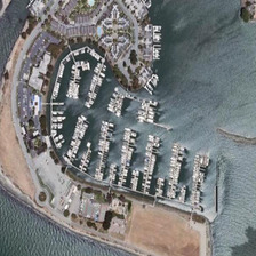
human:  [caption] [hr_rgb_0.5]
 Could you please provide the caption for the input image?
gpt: We can see a residential area and a port, which is full of ships.

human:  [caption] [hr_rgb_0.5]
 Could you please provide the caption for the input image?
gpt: We can see a port full of residential areas and boats.

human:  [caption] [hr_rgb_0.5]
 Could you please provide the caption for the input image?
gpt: We can see the Thai residential area on the ship.

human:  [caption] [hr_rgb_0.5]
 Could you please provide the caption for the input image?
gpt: the port is crammed with rows of ships with a park on its bank .

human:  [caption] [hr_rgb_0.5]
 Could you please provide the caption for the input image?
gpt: We can see a residential area and a harbour full of boats.